Field crop: maize
Growth stage: 2
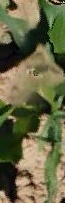
Species: maize